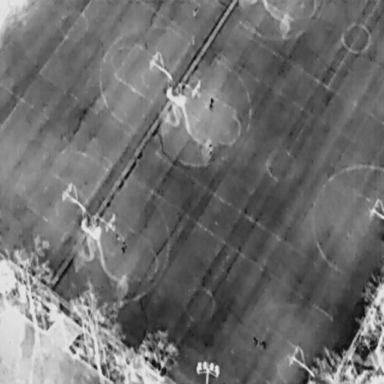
There are five People in the infrared image.